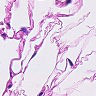
Metastatic tissue present: no